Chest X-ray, PA view. Patient: 54 years old, sex M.
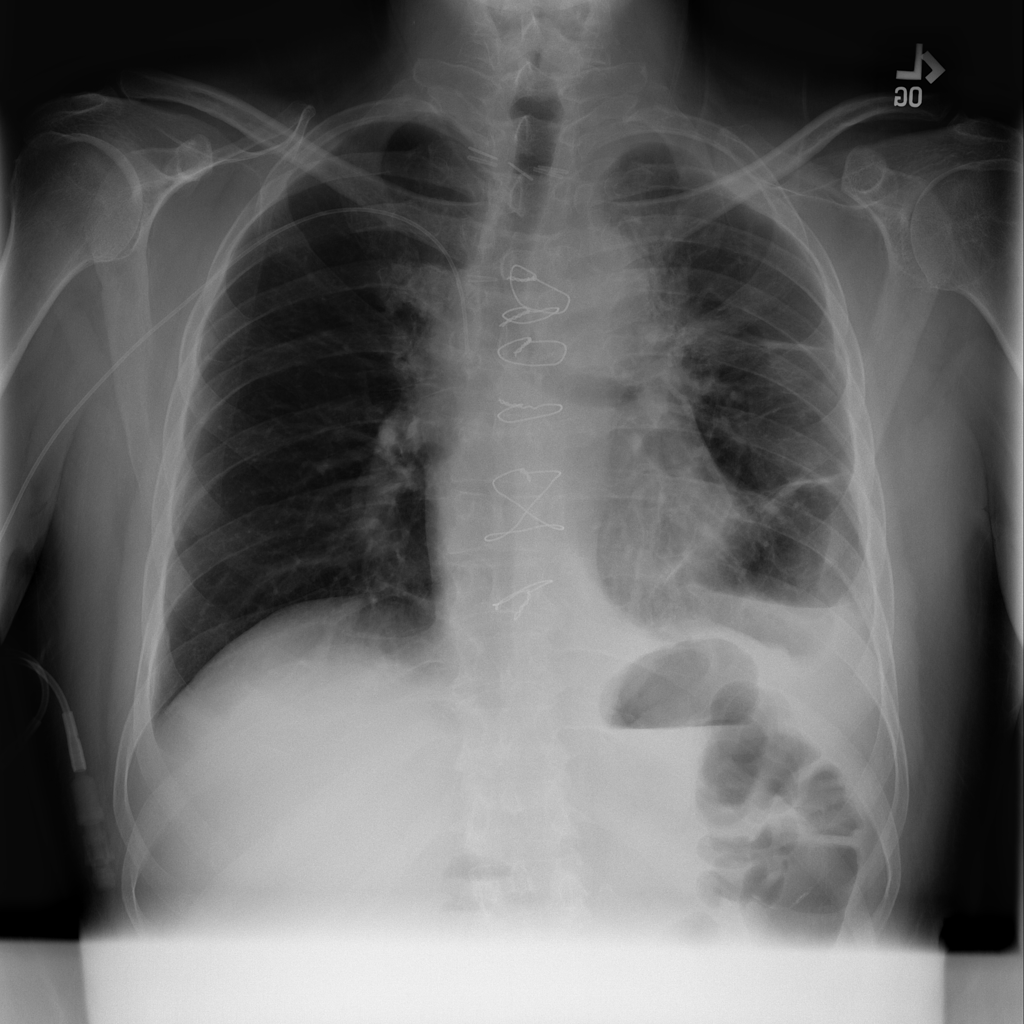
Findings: Effusion, Pleural_Thickening